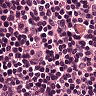
Metastatic tissue present: no